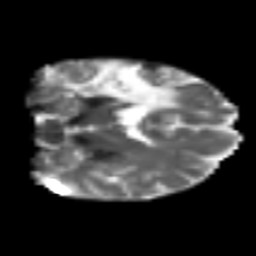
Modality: T2w
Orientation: coronal
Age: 44
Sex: female
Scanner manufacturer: siemens
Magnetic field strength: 3 T
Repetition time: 4.999 s
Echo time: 0.07946 s